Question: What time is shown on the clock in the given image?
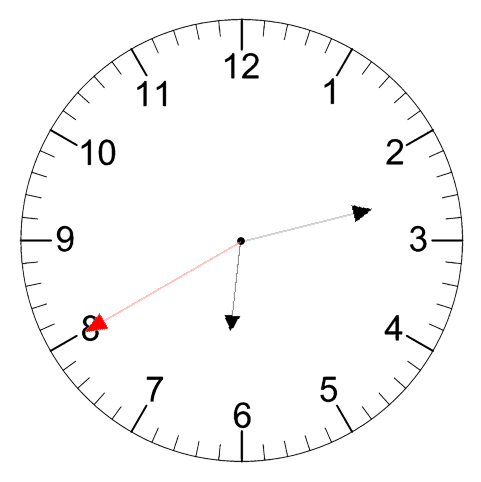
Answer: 06:12:40